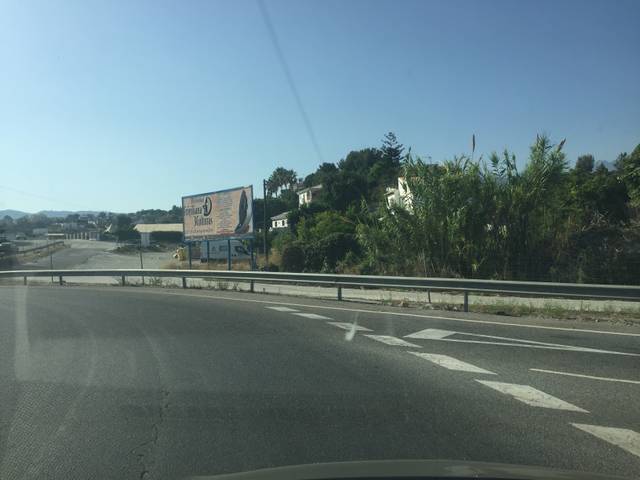
Region: Spain
Coordinates: 36.764, -3.888